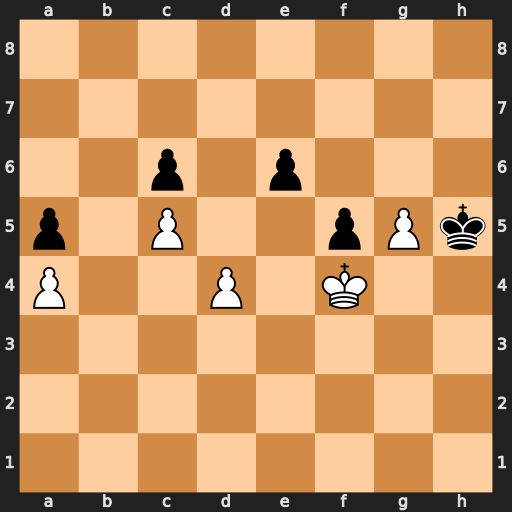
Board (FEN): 8/8/2p1p3/p1P2pPk/P2P1K2/8/8/8
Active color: w
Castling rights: -
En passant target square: -
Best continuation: d5 exd5 Kxf5 d4 g6 Kh6 Kf6